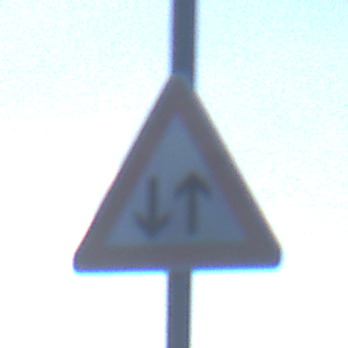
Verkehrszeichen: Gegenverkehr
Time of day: MorningAfternoon
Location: Outdoor (Nature)
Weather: PartlyCloudy
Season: NotSpecified
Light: Natural